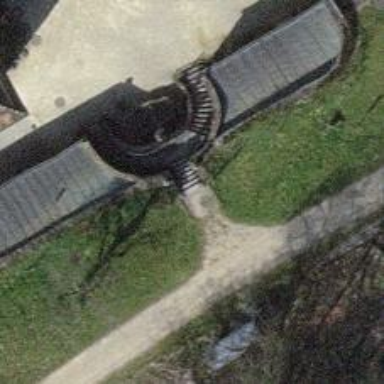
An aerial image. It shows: Steps on sett surface road.